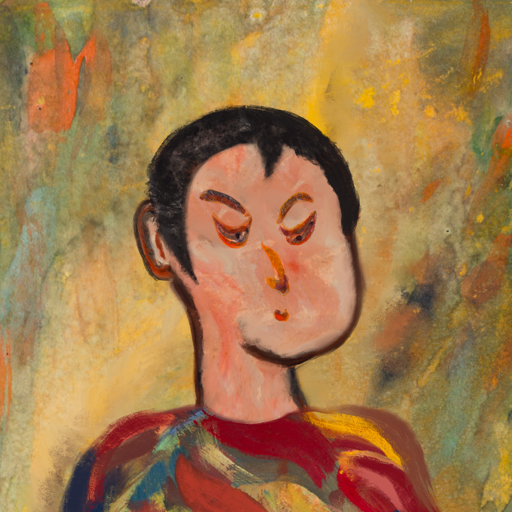
Background: Comrade, Head And Neck Side: Roy_Bahadur, Face Side: Hypocrite, Bust: Mother_And_Son_Son, Hair Side: Roy_Bahadur, Head Accessory: Blank, Second Necklace: Blank, Necklace: Blank, Baby: Blank